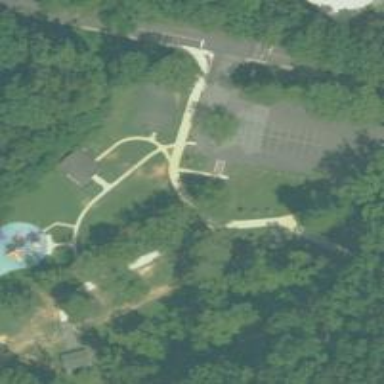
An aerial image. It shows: Excellent visible footway trail.